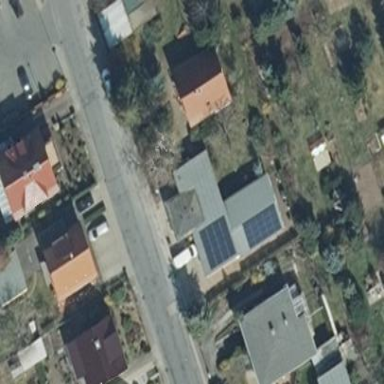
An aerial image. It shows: Residential building with gabled roof.